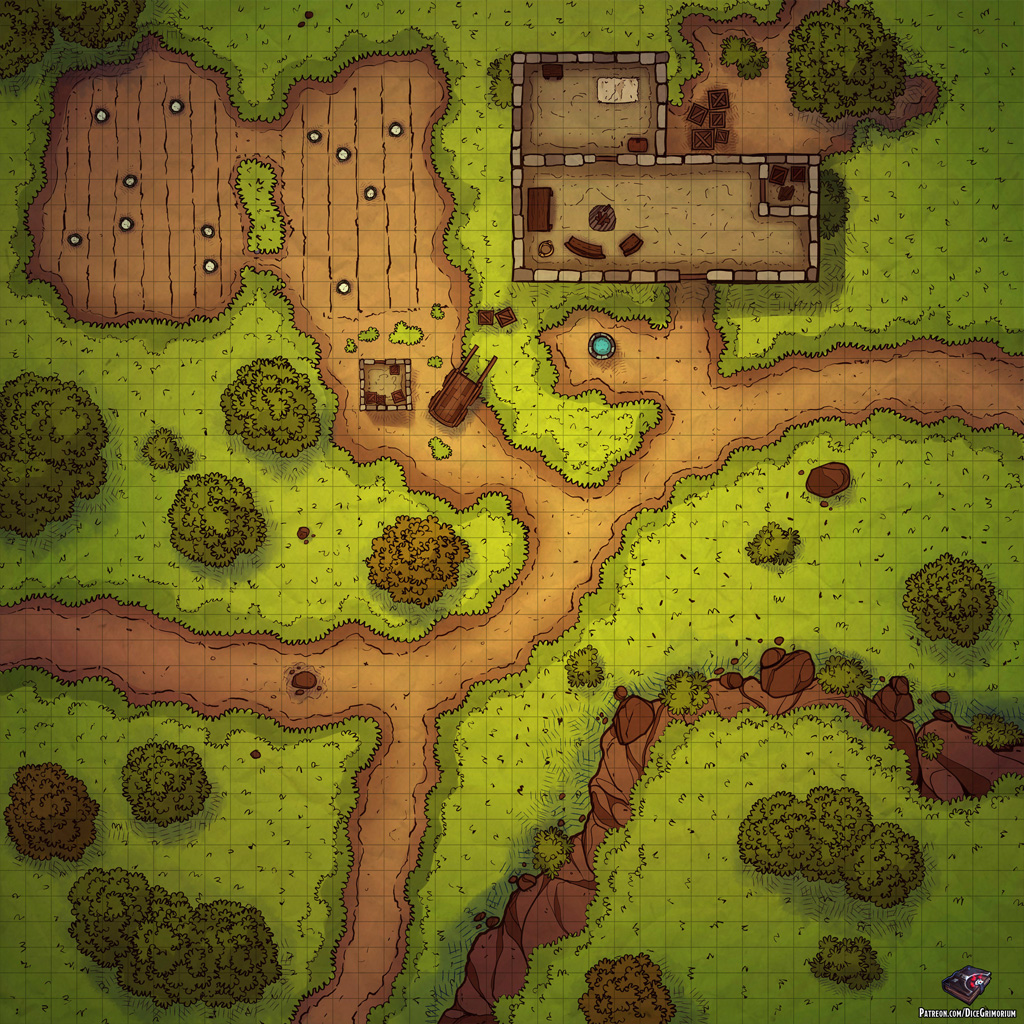
A D&D Grid Map roads house interior cliffs (Small Farm Map)